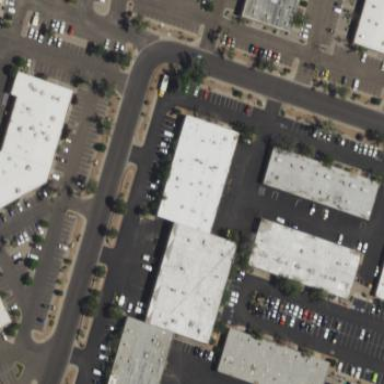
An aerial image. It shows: Commercial area.